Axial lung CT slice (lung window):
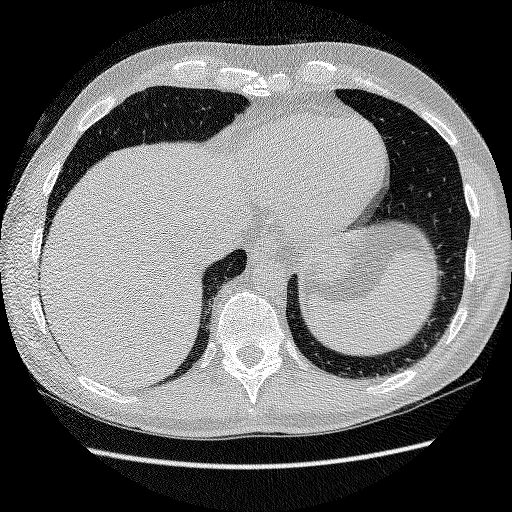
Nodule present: no